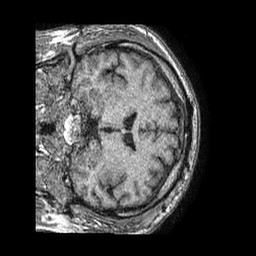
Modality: T1w
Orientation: coronal
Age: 53
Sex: male
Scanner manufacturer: philips
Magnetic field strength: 1.5 T
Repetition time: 0.007547 s
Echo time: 0.003429 s